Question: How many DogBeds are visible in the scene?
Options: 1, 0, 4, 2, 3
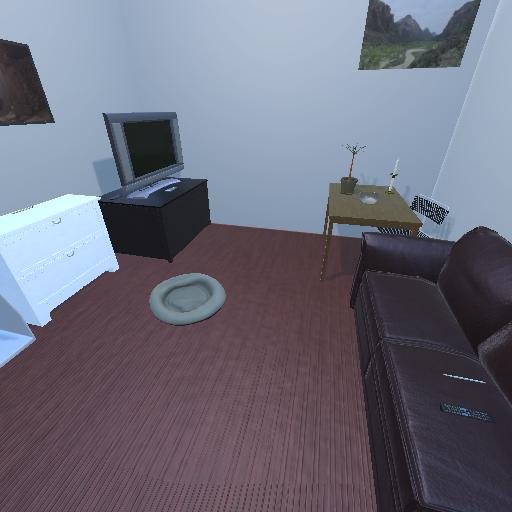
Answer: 1